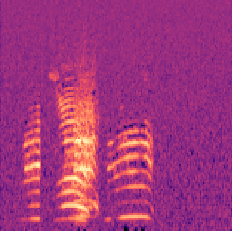
Sound class: Cow